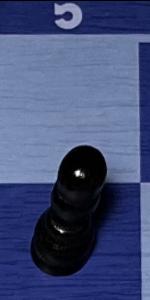
Label: Pawn_Black